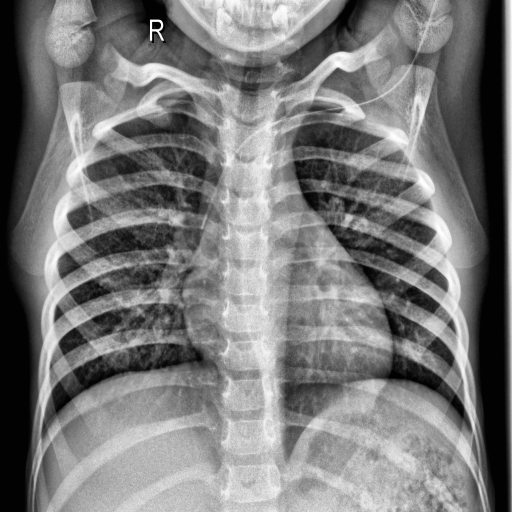
Finding: NORMAL